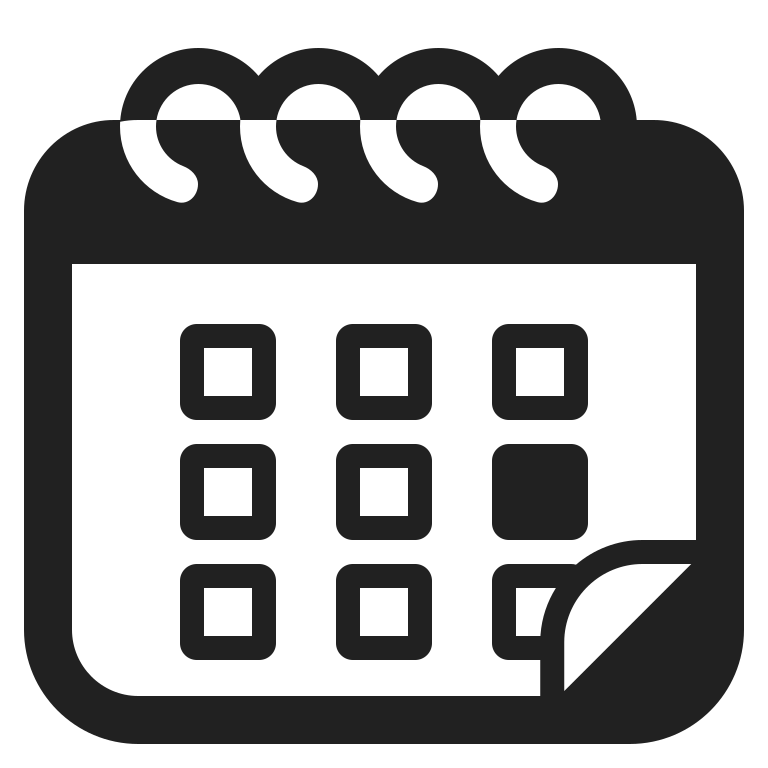
spiral calendar high contrast